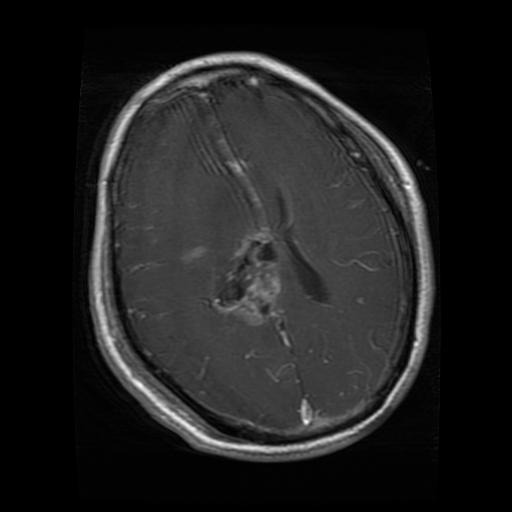
Label: glioma